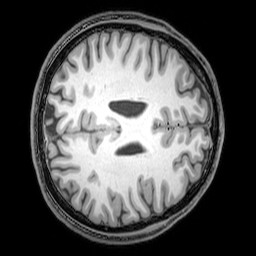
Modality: T1w
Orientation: axial
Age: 20
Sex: male
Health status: healthy
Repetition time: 0.081 s
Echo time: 0.037 s